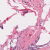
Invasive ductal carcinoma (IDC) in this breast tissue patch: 0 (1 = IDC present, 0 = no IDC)